Question: LED blinks at frequency .
Sensor is closed during and opened during to receive light from LED.

Assume that the LED is turned On from the start. How to calculate the effective exposure period of sensor, that is the period when sensor is open and LED is turned On.
(I use Matlab but pseudo code is OK).
Thanks!
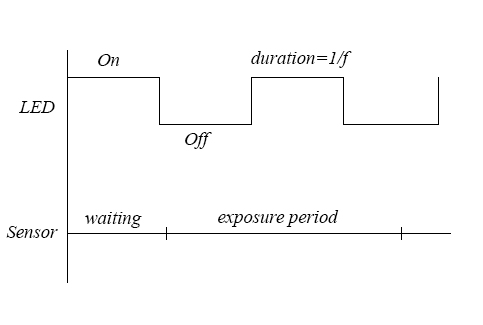
Answer: Here is an approach using built-in functions (Signal Processing Toolbox) to create the signals. 'T_eff' is the result you're looking for.
'''
f = 5; % Frequency of LED in Hz
T_init = 0.15; % initialization time (waiting) in s
T_exp = 1; % exposure period in s
LED = @(t) 0.5*square(2*pi*f*t)+0.5;
Sensor = @(t) rectpuls(t-T_init-T_exp/2,T_exp);
T_eff = integral(@(s)(LED(s).*Sensor(s)),0,T_init+T_exp)
'''
To verify the result, we can plot the data and compare it:
'''
t = linspace(0,1.5,1000);
figure; hold on;
plot(t,LED(t))
plot(t,Sensor(t))
'''